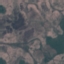
Land use / land cover: HerbaceousVegetation